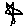
Label: star